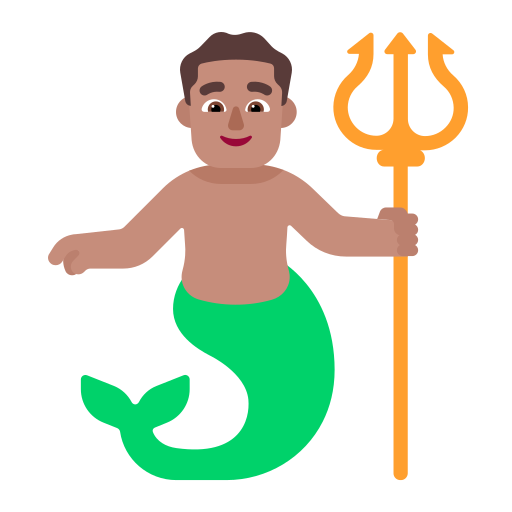
man merpeople flat